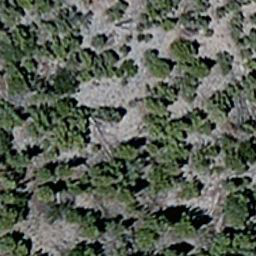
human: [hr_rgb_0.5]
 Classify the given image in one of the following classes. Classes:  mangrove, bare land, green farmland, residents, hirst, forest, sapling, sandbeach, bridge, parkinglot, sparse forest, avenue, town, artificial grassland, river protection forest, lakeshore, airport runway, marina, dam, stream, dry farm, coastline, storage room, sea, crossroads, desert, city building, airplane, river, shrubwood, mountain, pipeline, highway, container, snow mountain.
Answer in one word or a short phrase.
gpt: sparse forest